Question: Imagine you have actions setup for when a user is from a certain demographic/market segment. The filters work a bit like a graph, matching for country, region, platform, operating system, and browser.
By default, you will match any value (if you specify US, you match for all users from the US regardless of region, platform, OS, or browser)
If you specify multiple values for any property of the filter it works like an OR (can be any of the values you specified), for the filter to match all the properties must have at least one match or be empty (accept all), essentially an AND operation.
So we can have:
'''
Segment #1:
Countries: United States, Canada
Segment #2:
Countries: United States
Regions: New York
Platform: Tablets
Segment #3
Countries: United States
Browser: Chrome
Segment #4
Countries: United States
Segment #5
Match all (all filters left empty)
'''
# Scenario #1
User from on his
: Segment #1
# Scenario #2
User from visits from on his .
Segment #2, because the filter more specifically matches the user (matches country, region, and platform)
# Scenario #3
User from visits from his
Segment #4, tie with segment #1 is resolved because Segment #4 only matches United States and is therefore more specific
# Work so far
I was thinking I could take each segment and load it up into a graph database that looks something like this
'''
Country -> Region -> Platform --> OS -> Browser -> Segment
'''
Each node either has a value (ex: United States, Chrome, Firefox, etc) and relationships that link it to any node below it in the tree ('Country -> Browser' is okay, 'Browser -> Country' is not) or is null ("match all").
Each relationship (represented by '->') would also store a weight used to resolve ties. Relationships from a catch-all node get the max weight as they will always lose to a more specific filter.
# Example database (numbers on the lines are the weight, lower weight becomes the prefered path)

# Potential query
So now I need a query (maybe neo4j can do this?) that does the following:
- - - -
I'm sorry for the long post, it's hard to explain what I'm getting at via text.
## What I'm looking for
- - - -
tl;dr: Need a way decent/performant way of finding the longest/most specific path in a graph like data structure. Comments requesting clarification or with any related information/documentation/projects/reading are very welcome
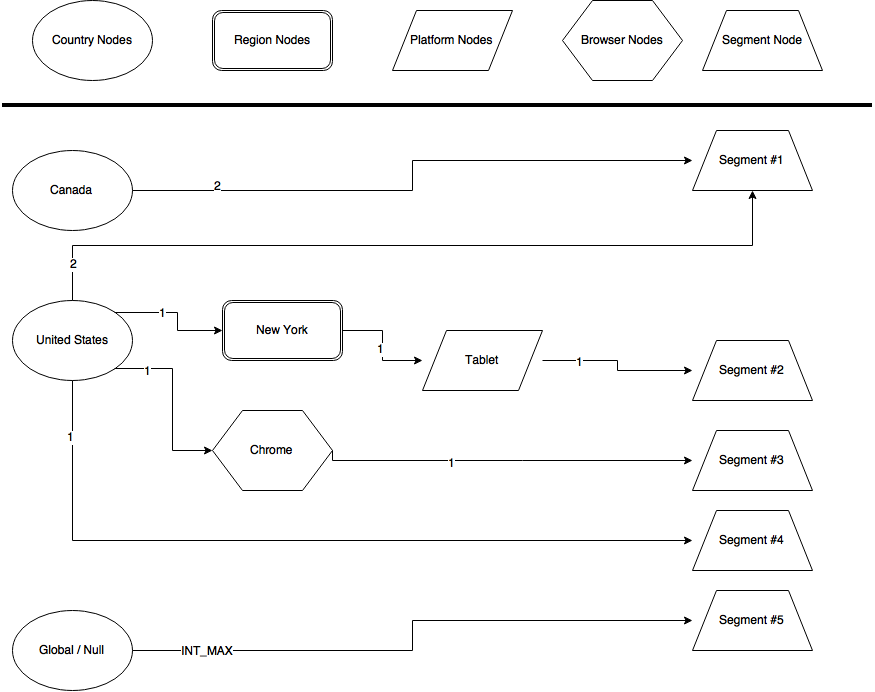
Answer: With Neo4j, you can store properties in a relationship, example:
'''
(u1:User{name:"foo"})-[:FRIEND_WITH{since : "2015/01/01"}]->(u2:User{name:"bar"})
'''
I think you should store country nodes this way:
'''
(usa:Country{name: "USA", other attributes...})
'''
So you can find every single country by matching with Country label, and then filter with the name property to get the one you're looking for.
Same for the cities, you can do a simple relationship to store every city :
'''
(usa:Country{ name: "USA"})-[:CONTAINS_CITY]->(n:City{name: "New York", other attributes...})
'''
and then you can add platform etc after the city.
To match a segment related to a certain country, you can do this way (example for Scenario #1) :
'''
Match (c:Country{name : "Canada"})-[*1..2]->(p:Platform{name : "Tablet"})-[*1..]->(s:Segment) return s
'''
Then you can create your segment by using nodes and create relations between them, the only problem may be on this case:
- -
In this case, because of the depth match on the relationship ([*1..]) the User1 can be on the same segment as User2. The solution is to create intermediate nodes with default values, in case you don't have browser informations for example.